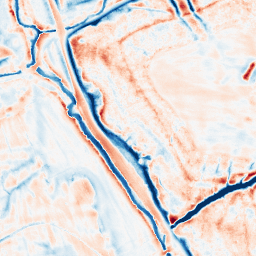
Category: edge_preserving
Decomposition family: bilateral
Decomposition parameters: d: 21
sigma_color: 25
sigma_space: 100
Upsampling method: bicubic
Upsampling parameters: scale: 4
Upsampling scale: 4